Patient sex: F
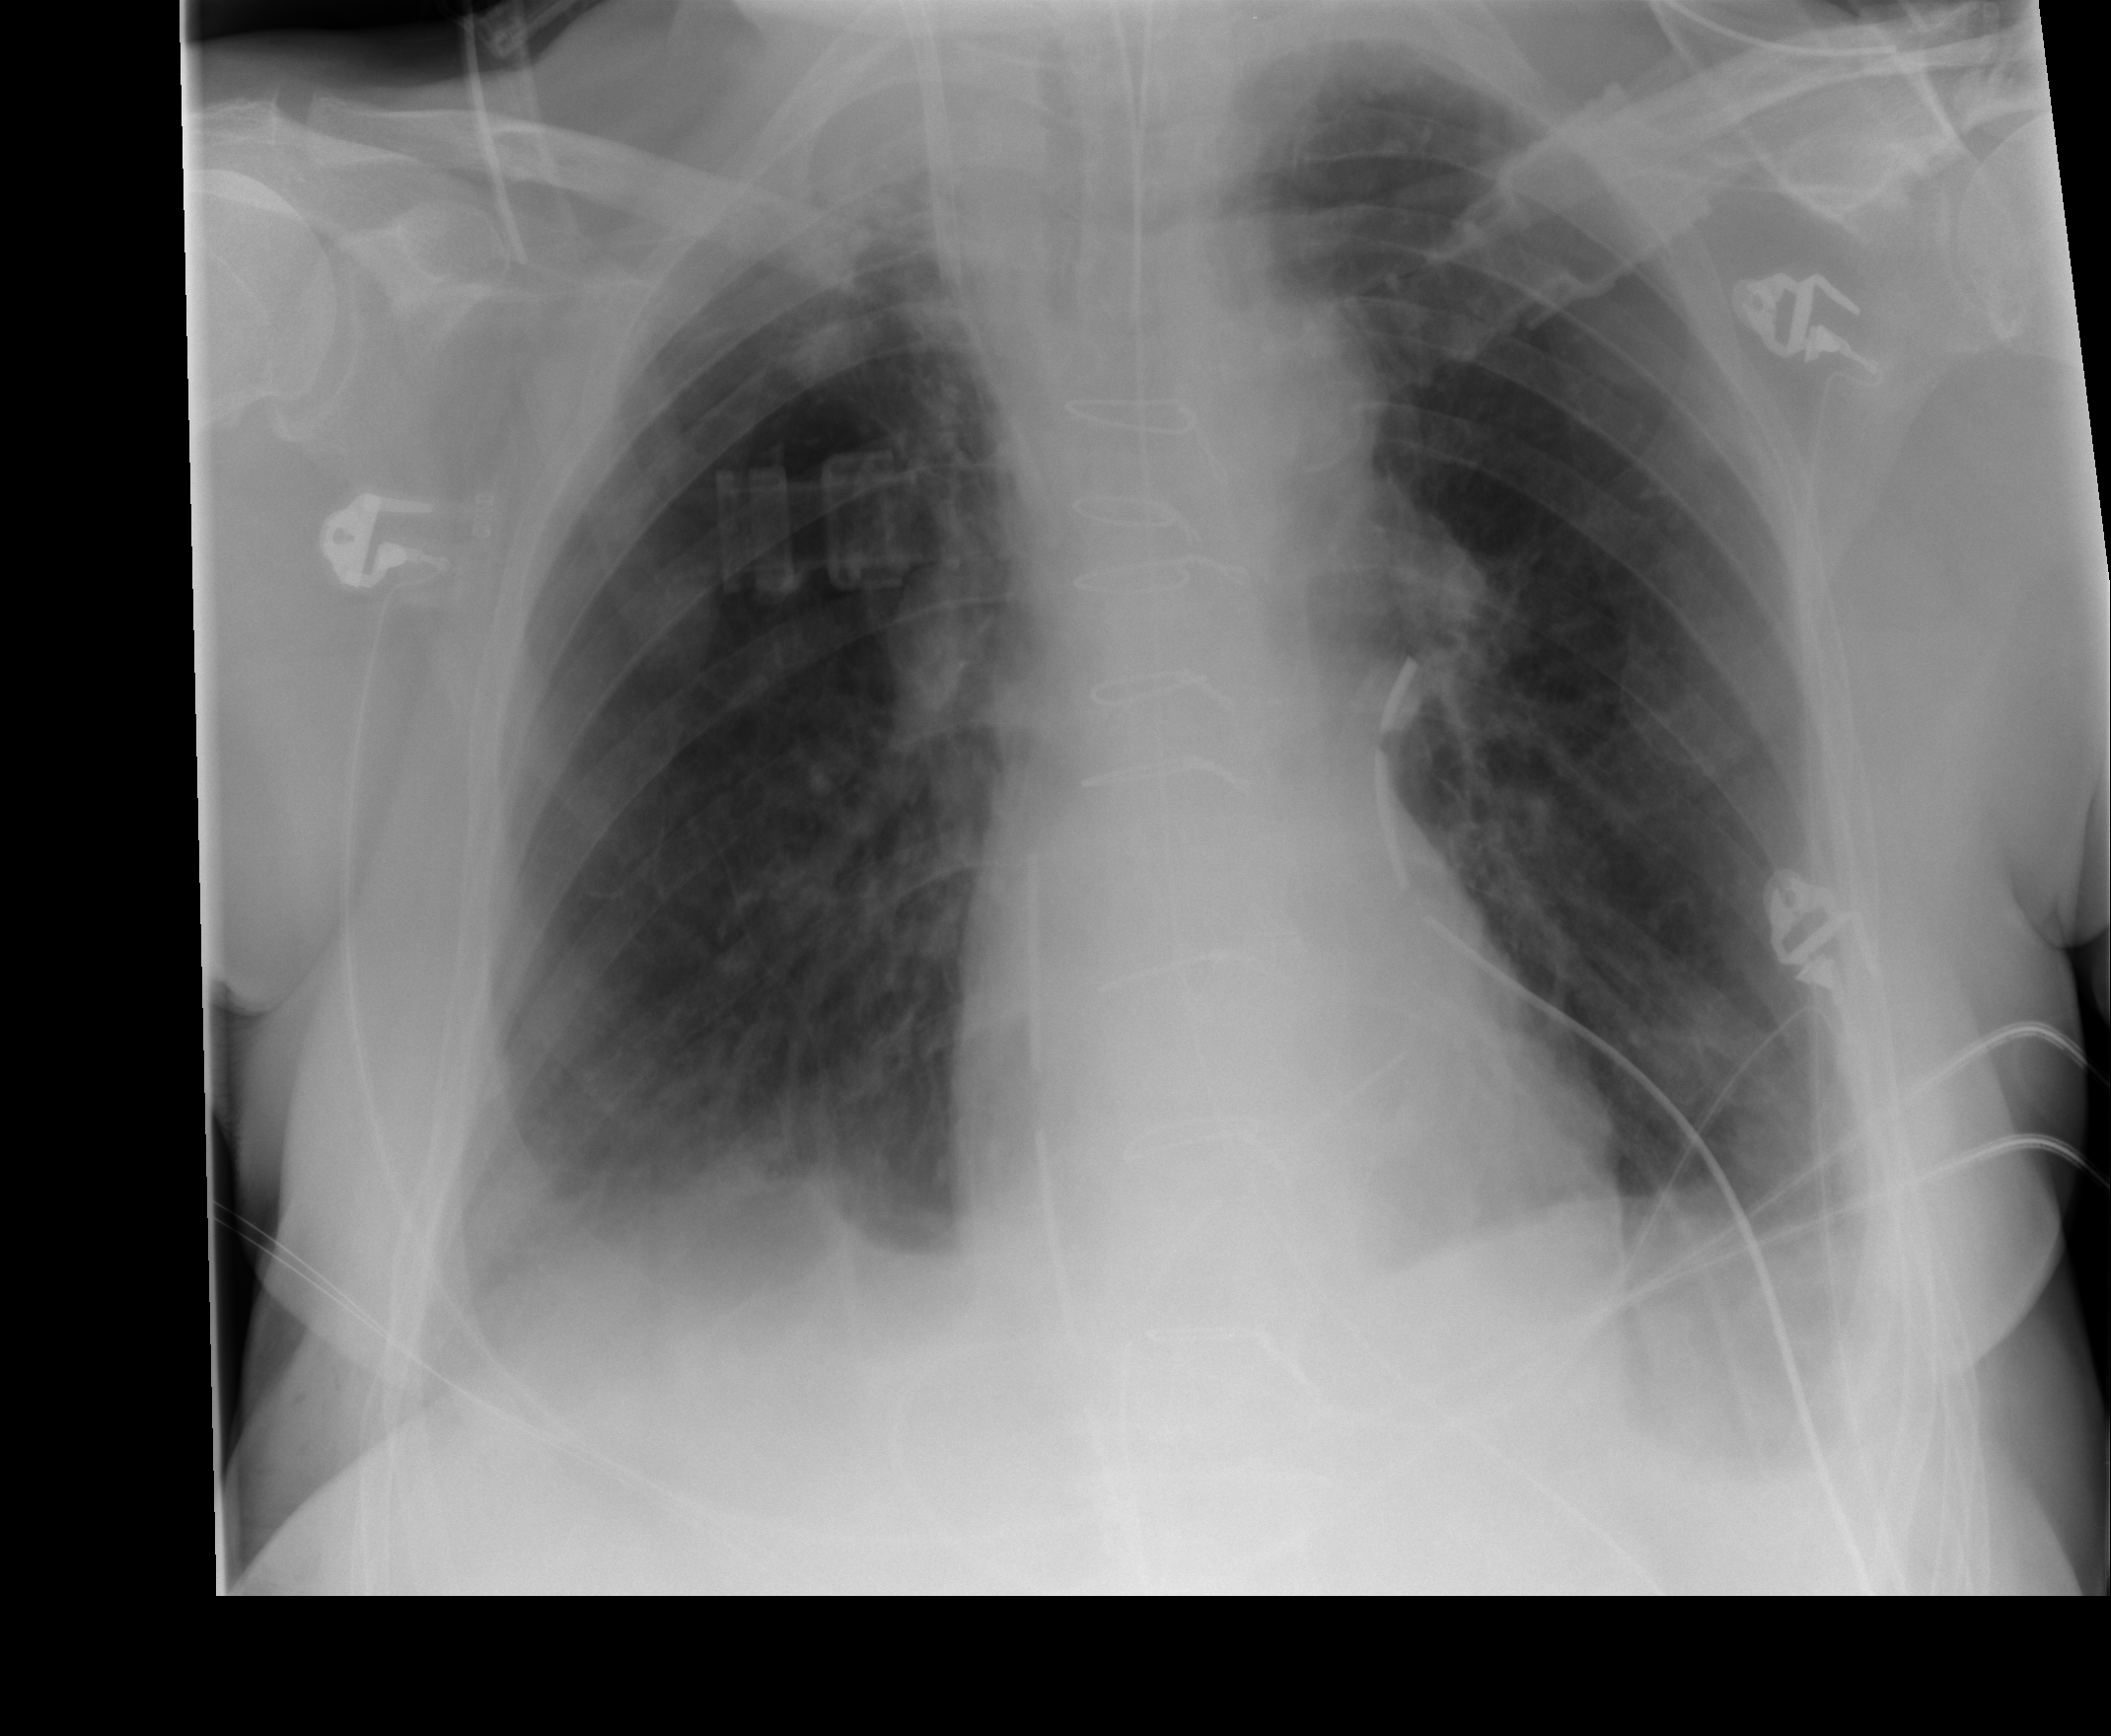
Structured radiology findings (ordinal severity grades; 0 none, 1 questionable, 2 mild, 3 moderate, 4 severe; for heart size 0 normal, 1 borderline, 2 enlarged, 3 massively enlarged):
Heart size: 0
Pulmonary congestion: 0
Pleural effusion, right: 2
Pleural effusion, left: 2
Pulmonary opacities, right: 0
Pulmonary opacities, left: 0
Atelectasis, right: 2
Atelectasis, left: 2